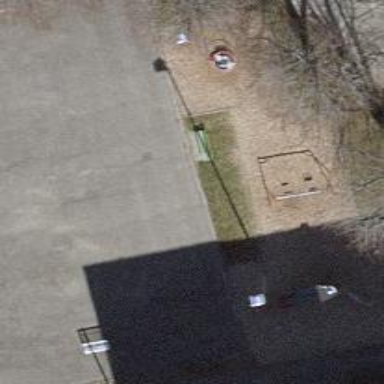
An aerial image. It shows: Bench.